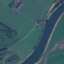
Land use / land cover: River